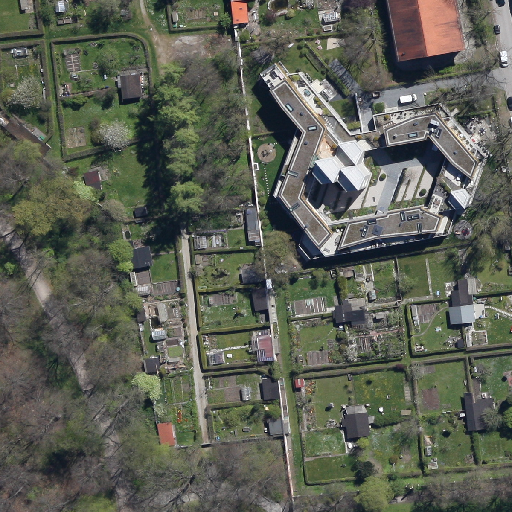
Referring expression: low vegetation surrounded by building